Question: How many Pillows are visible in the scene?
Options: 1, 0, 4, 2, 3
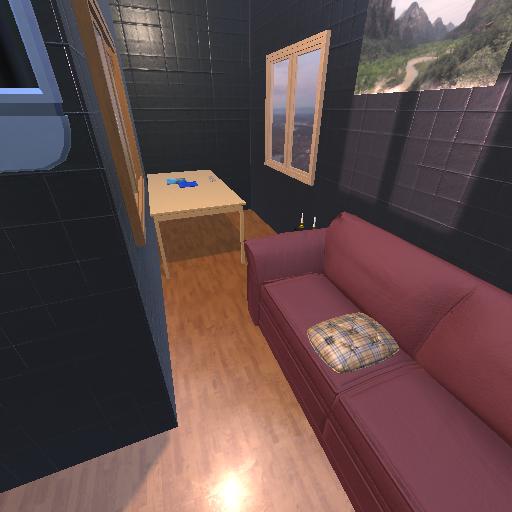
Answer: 1